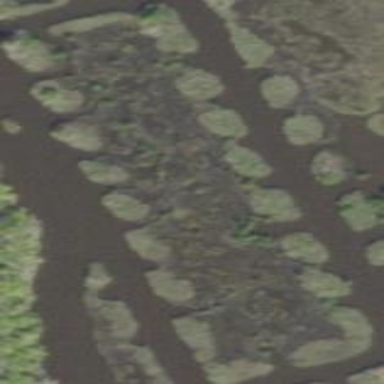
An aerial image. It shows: Wetland area.